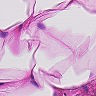
Metastatic tissue present: no